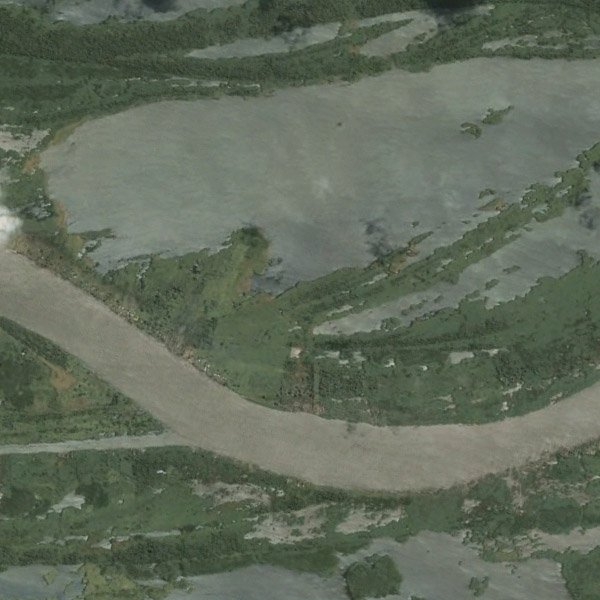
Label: River